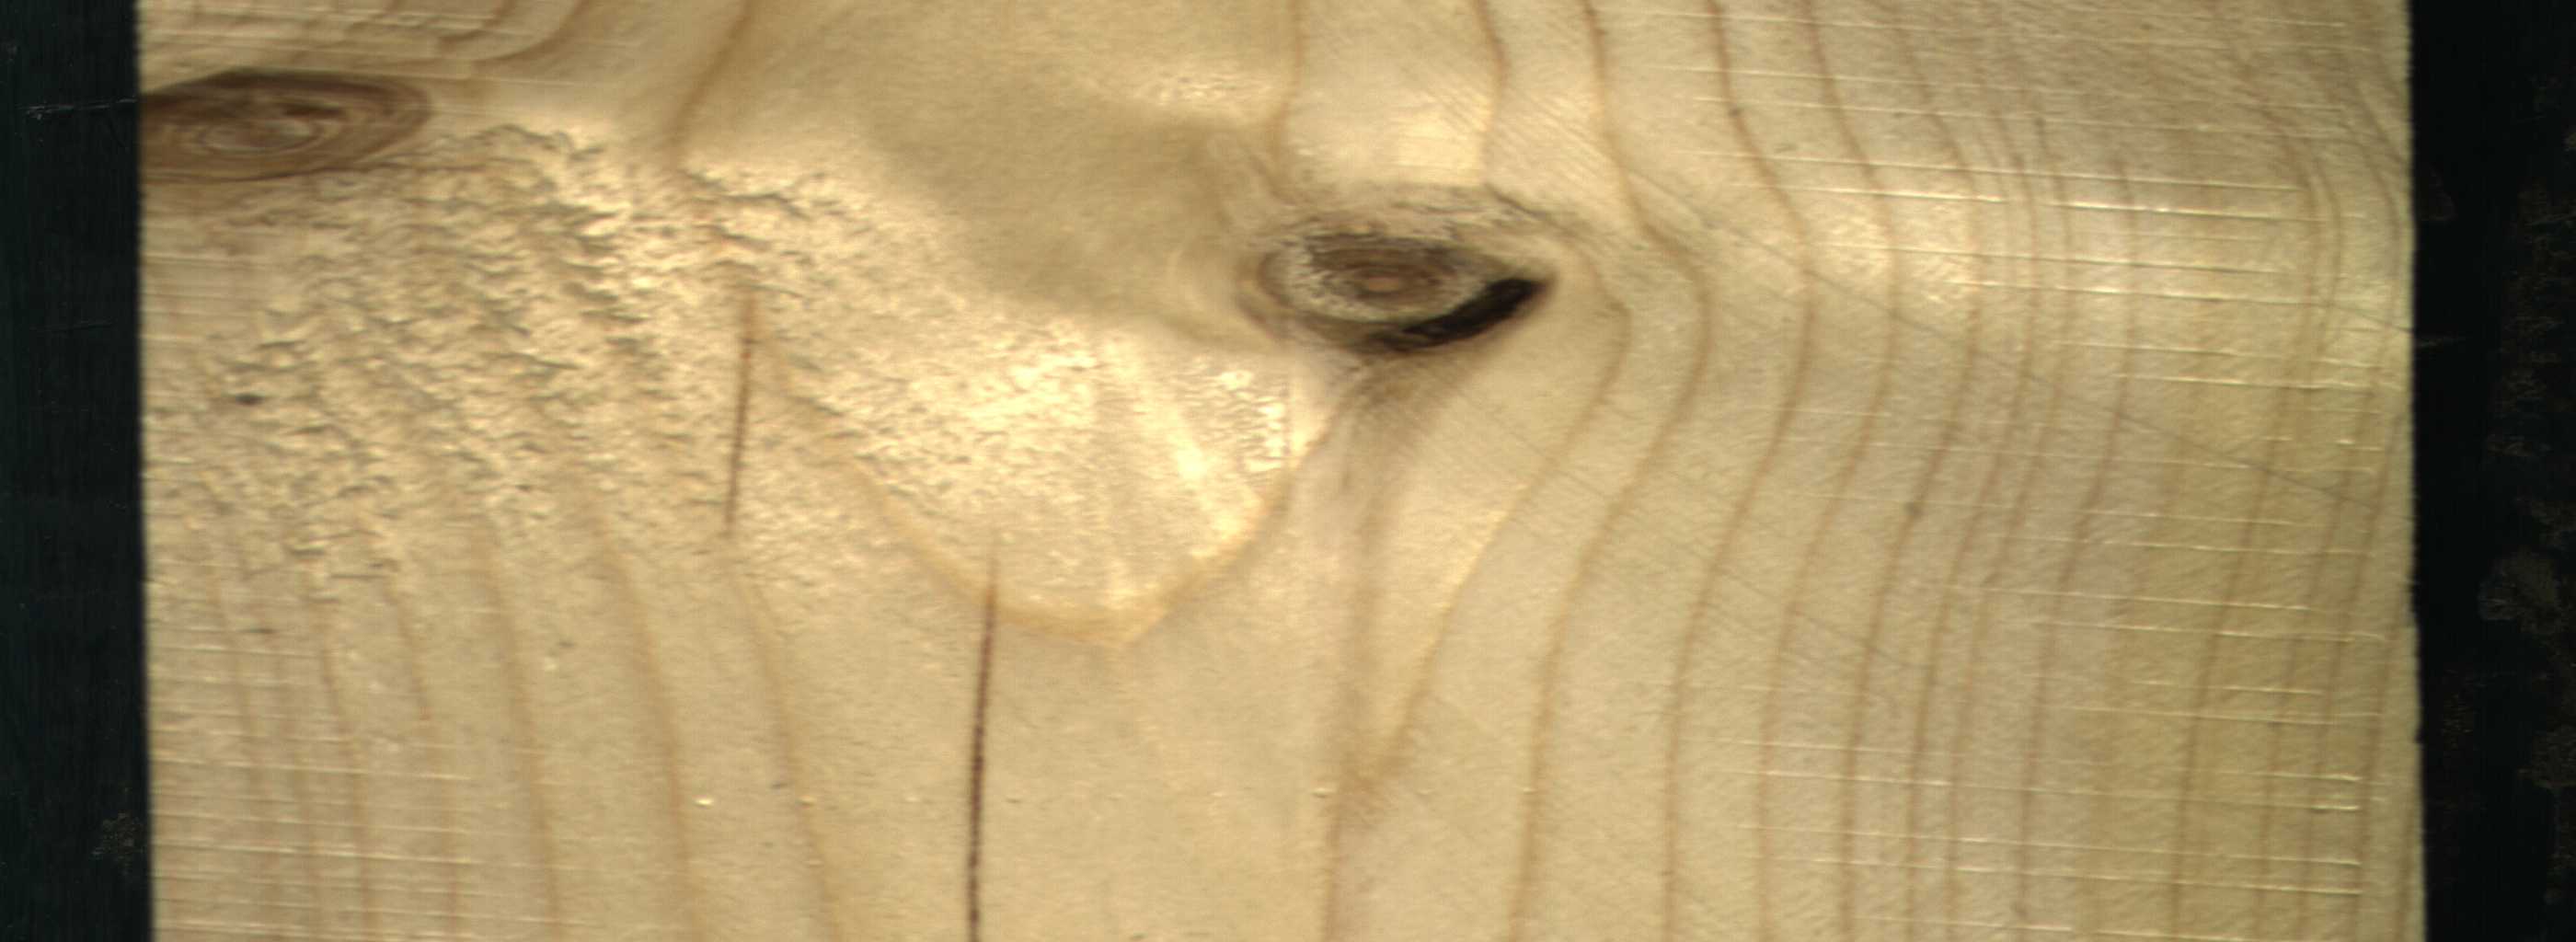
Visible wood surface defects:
resin
resin
Dead_Knot
Live_Knot